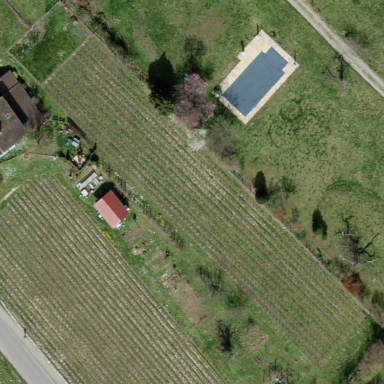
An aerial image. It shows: Vineyard where grapes are grown.